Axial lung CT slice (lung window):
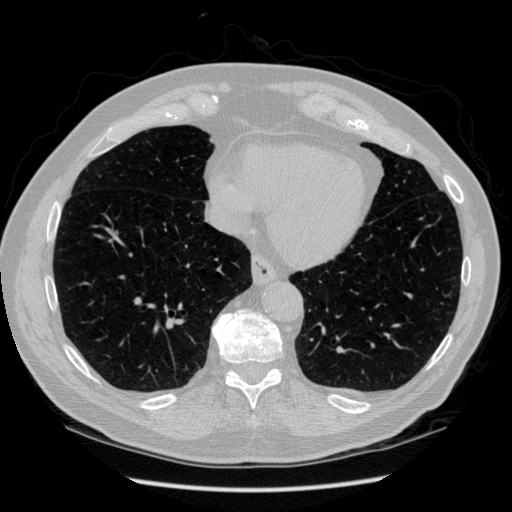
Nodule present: no